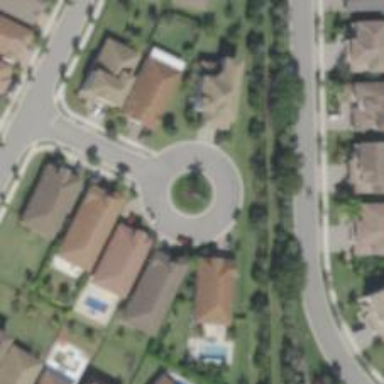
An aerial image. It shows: Turning loop on the road.